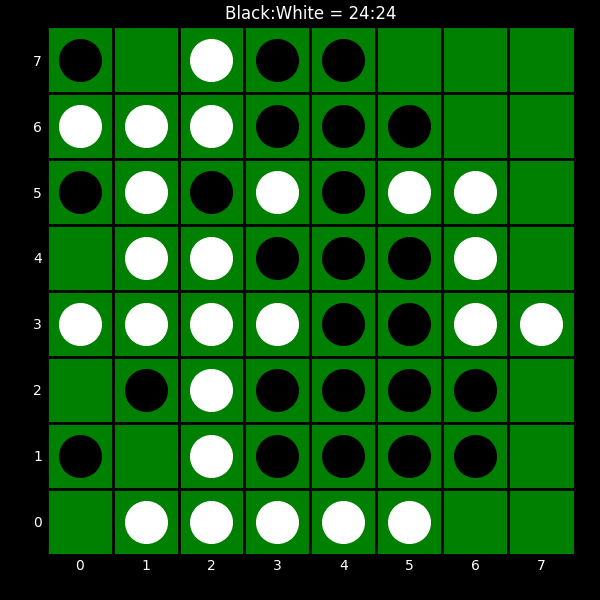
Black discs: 24
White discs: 24